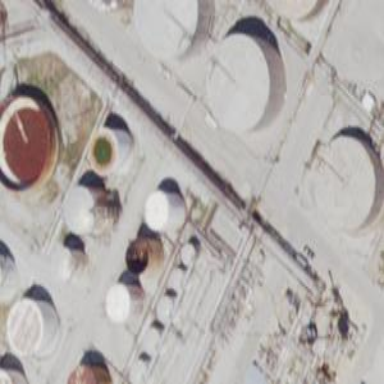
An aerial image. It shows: Storage tank with man-made structure.